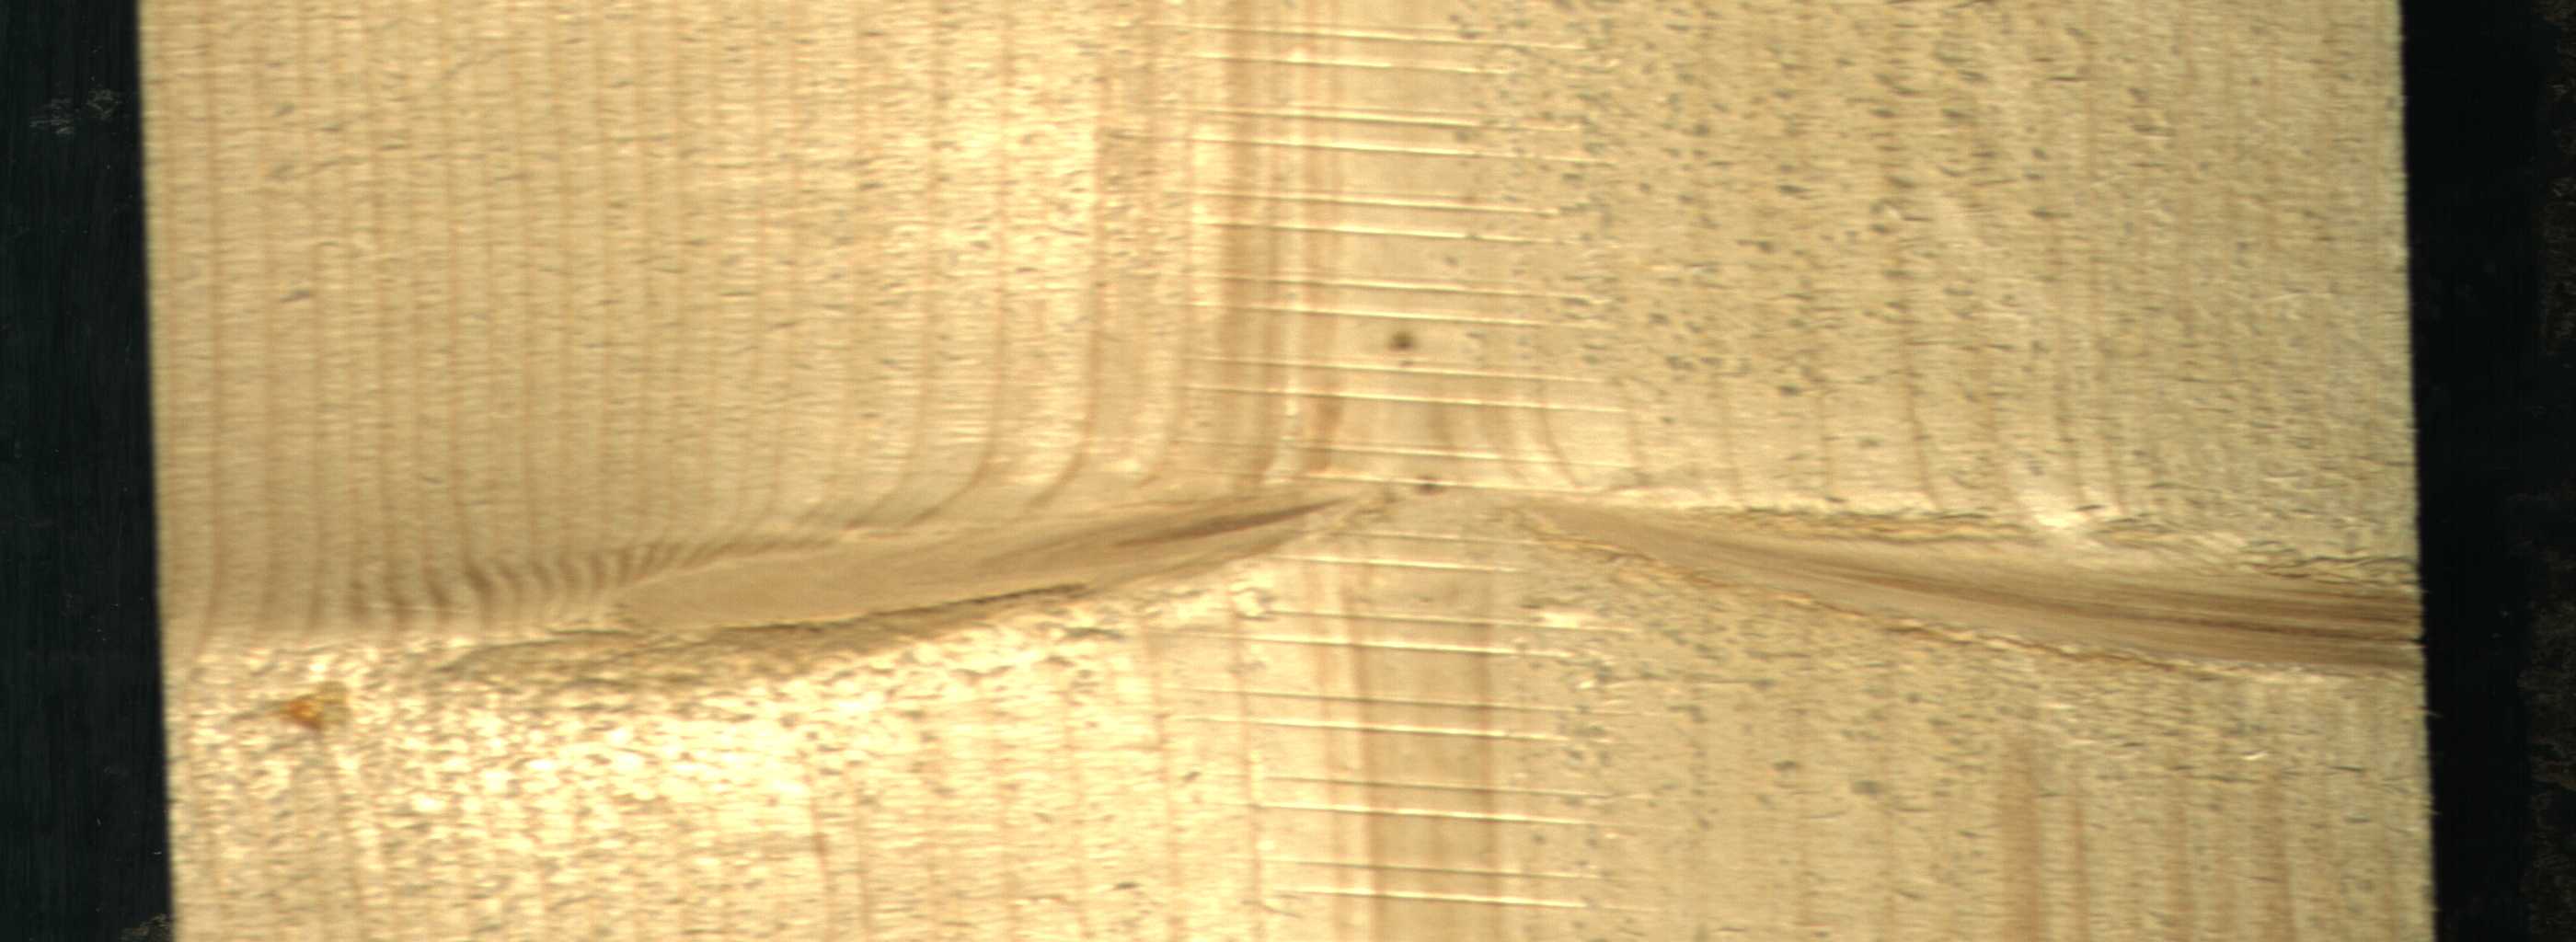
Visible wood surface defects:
Live_Knot
Live_Knot